Field crop: maize
Growth stage: 1
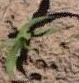
Species: maize